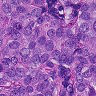
Metastatic tissue present: yes